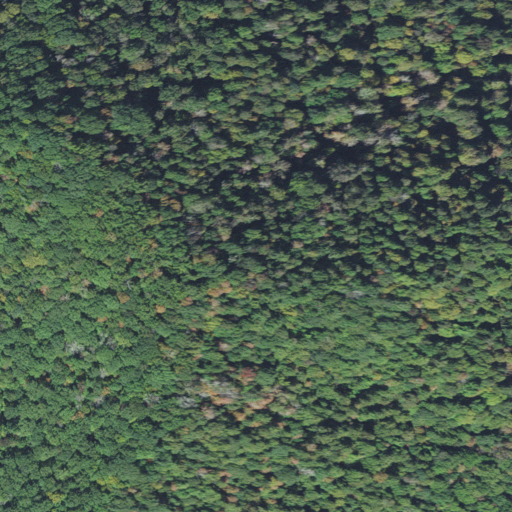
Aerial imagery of mountain in North Carolina named Julius Knob containing deciduous forest and mixed forest